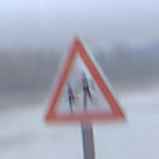
Verkehrszeichen: KinderRechts
Umgebung: Outdoor, Suburban
Tageszeit: MorningAfternoon
Wetter: Overcast
Licht: Natural
Jahreszeit: NotSpecified
Kontrast: LowContrast